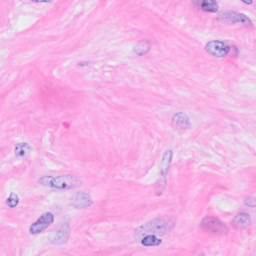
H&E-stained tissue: Breast